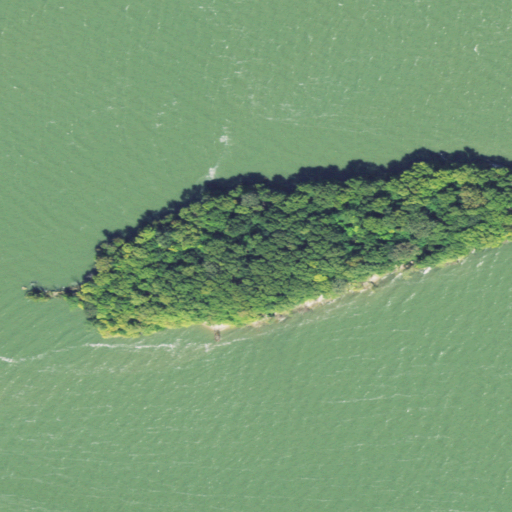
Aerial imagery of island in Ohio named Mouse Island containing open water, herbaceous wetlands, and grassland